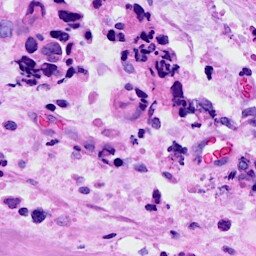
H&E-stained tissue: Breast